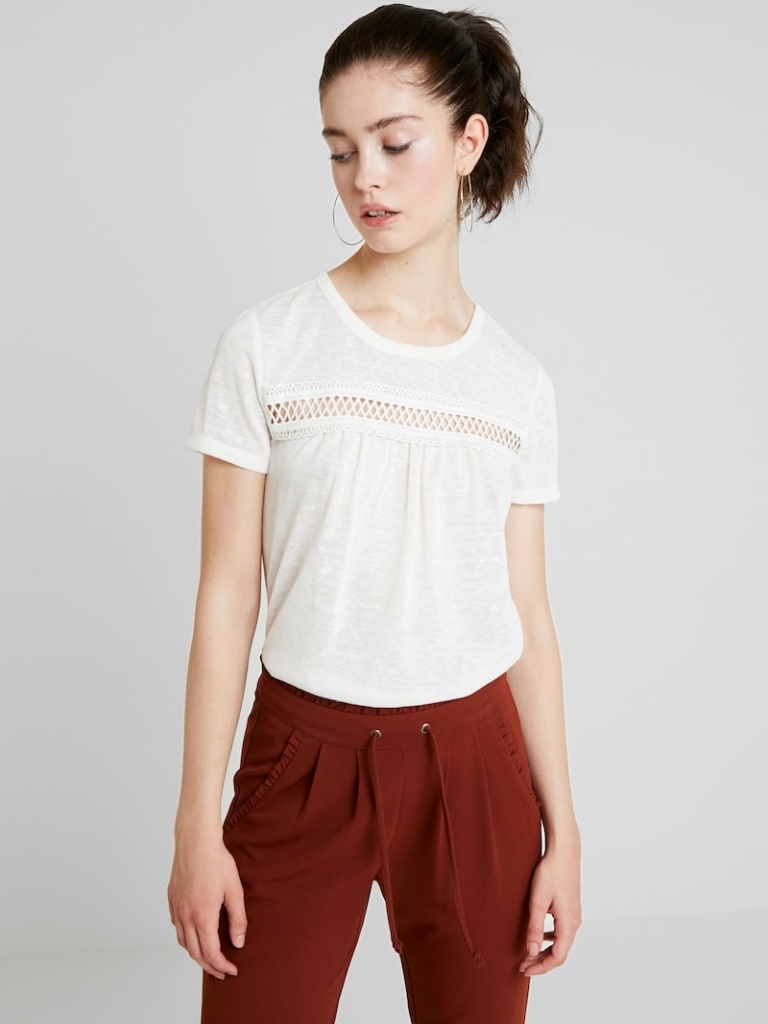
cotton relaxed short sleeve hip length Fully Tucked in crew t-shirt